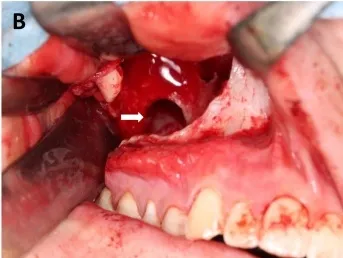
(B) Postoperative image showing a bone window to access into the pterygoid process (arrow).
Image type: medical_photograph (other_medical_photograph)